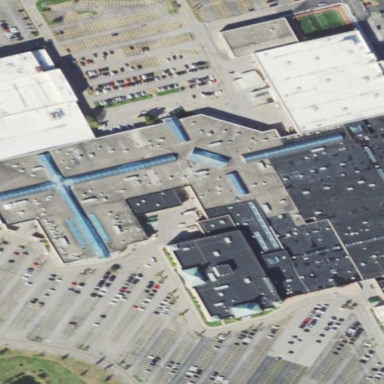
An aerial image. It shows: Mall building.